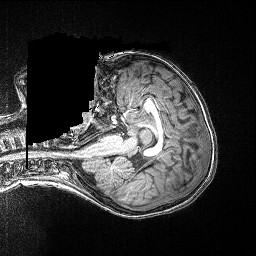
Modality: T1w
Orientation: axial